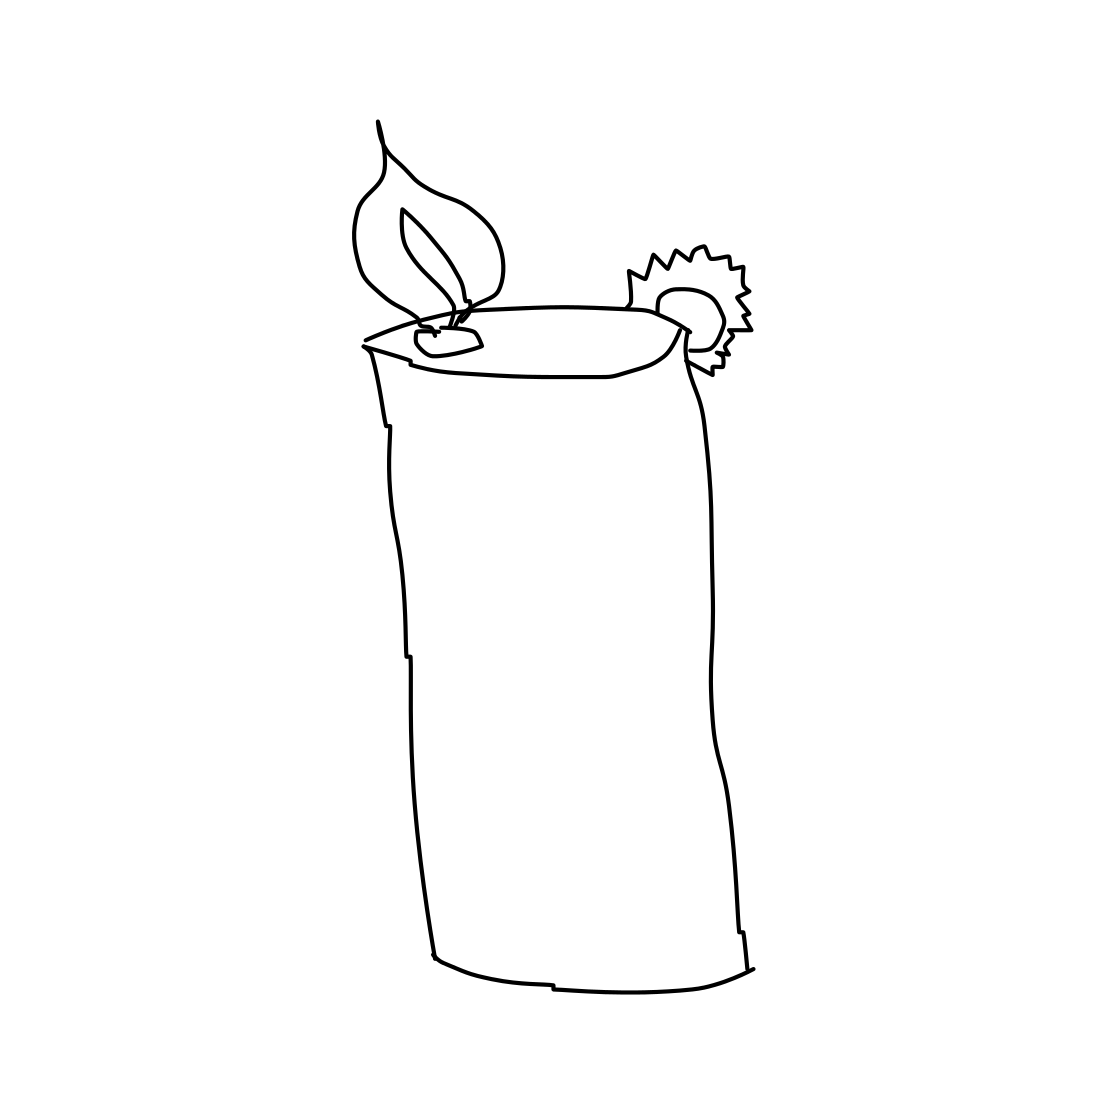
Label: lighter